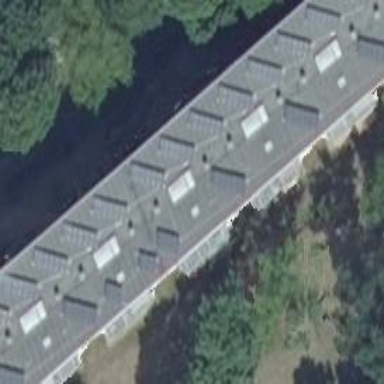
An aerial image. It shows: Residential building with flat roof.